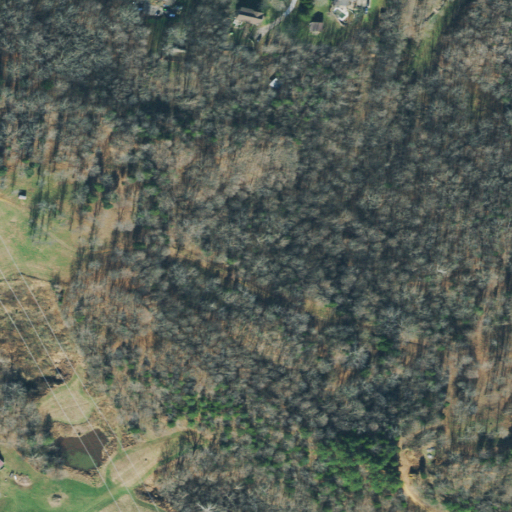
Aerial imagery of ridge(s) in Tennessee named Aiken Ridge containing deciduous forest, mixed forest, pasture, open development, shrub, and grassland